Question: Can I change this strange formatting?

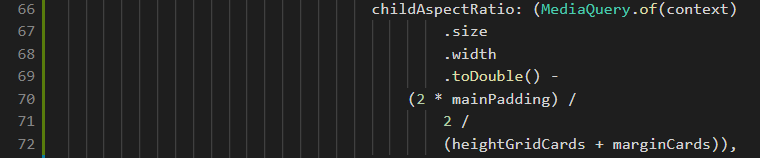
Answer: The cause of that format is that there's too much nested Widgets and there's a small screen space. A workaround for this is to expand the window/workspace then <URL>.
Updating the line length should also work. On VS Code, head to 'Preferences > Settings > Extensions > Dart & Flutter' and change the value set on 'Dart: Line Length'. Typing 'line length' on the Settings search bar should also help you get to the config quicker.
<URL>